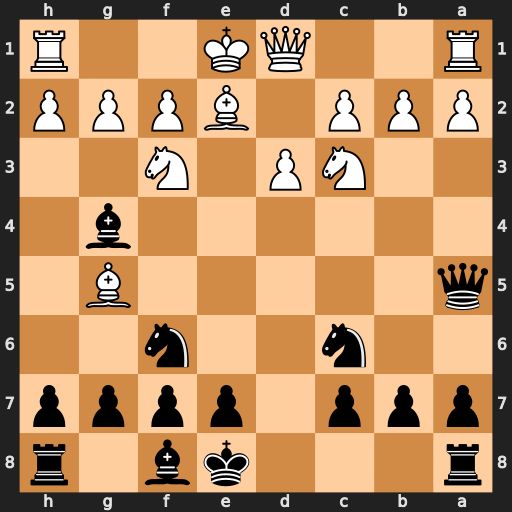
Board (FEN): r3kb1r/ppp1pppp/2n2n2/q5B1/6b1/2NP1N2/PPP1BPPP/R2QK2R
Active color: b
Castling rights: KQkq
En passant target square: -
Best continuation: Bxf3 Bxf3 Qxg5 Bxc6+ bxc6